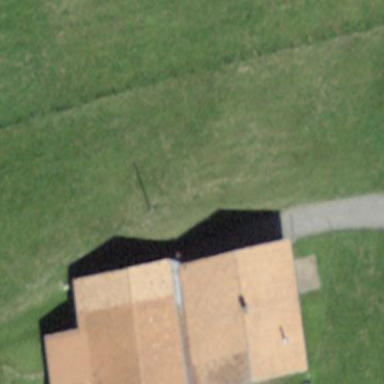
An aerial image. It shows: Barn.